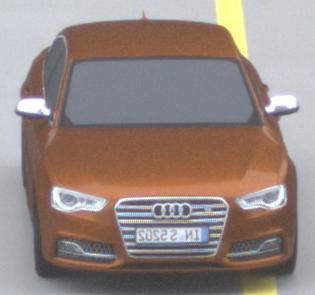
Make: Audi
Model: S5
Detailed model: F5
Model produced from: 2016
Model produced until: 2019
Doors: 2
Color: orange
Road condition: wet road
Daytime: midday
Contrast: low contrast